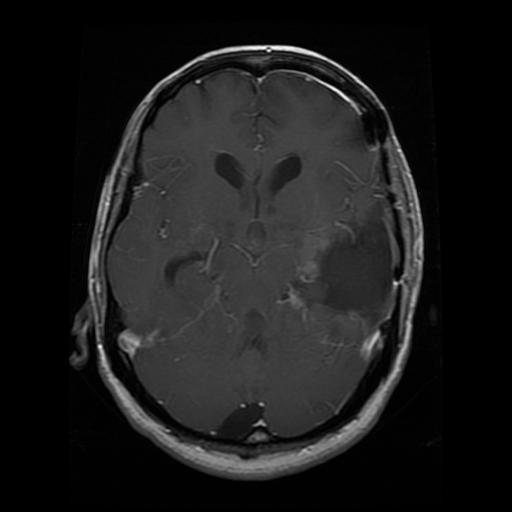
Label: glioma